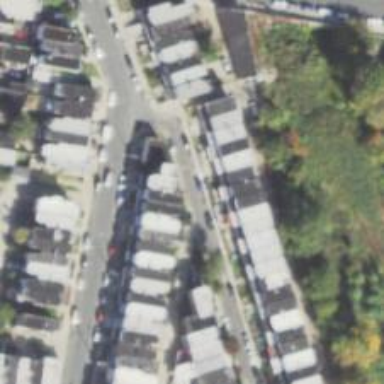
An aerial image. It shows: Alleyway designated as service road.